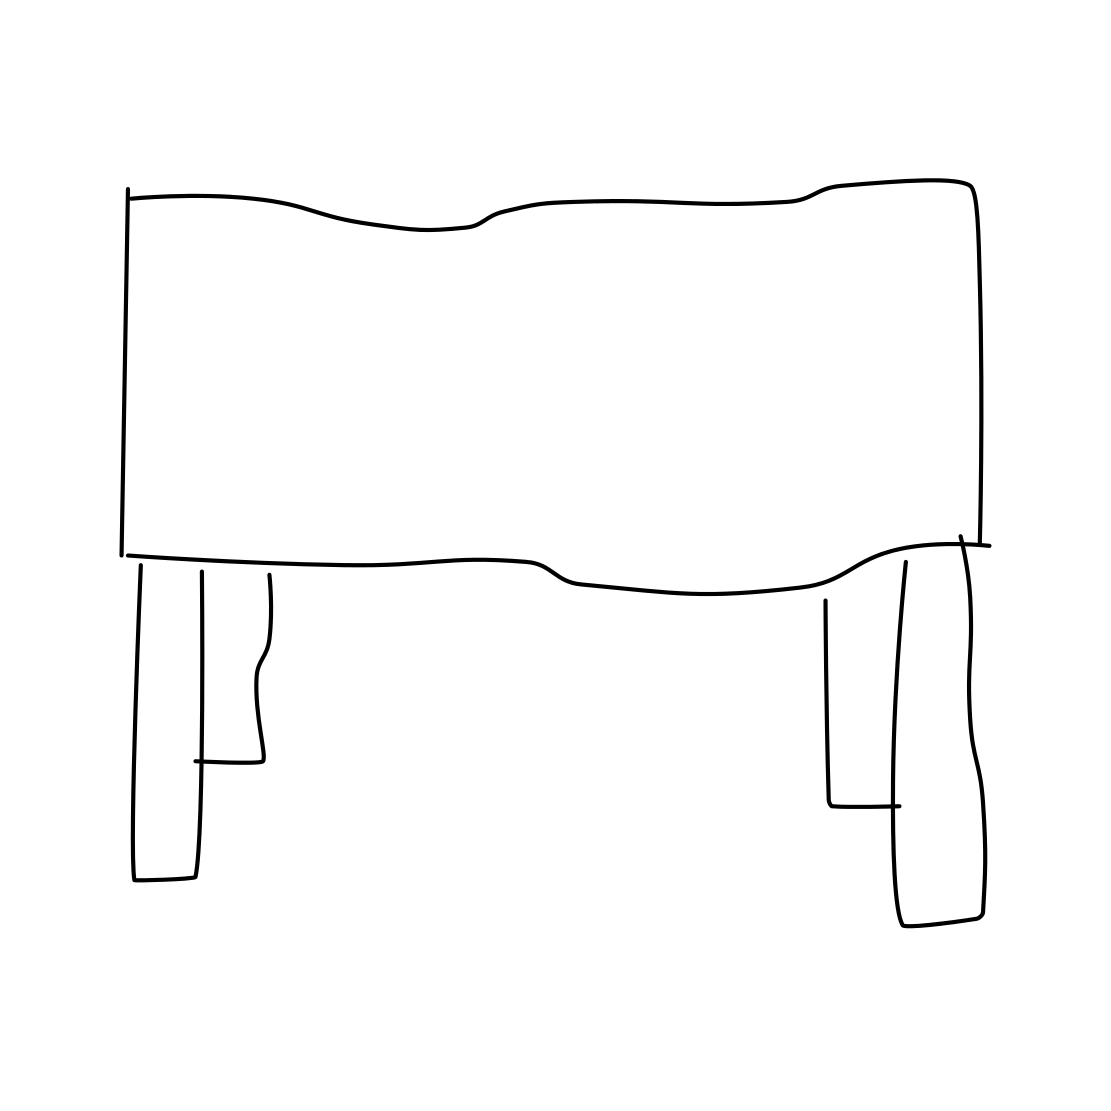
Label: table